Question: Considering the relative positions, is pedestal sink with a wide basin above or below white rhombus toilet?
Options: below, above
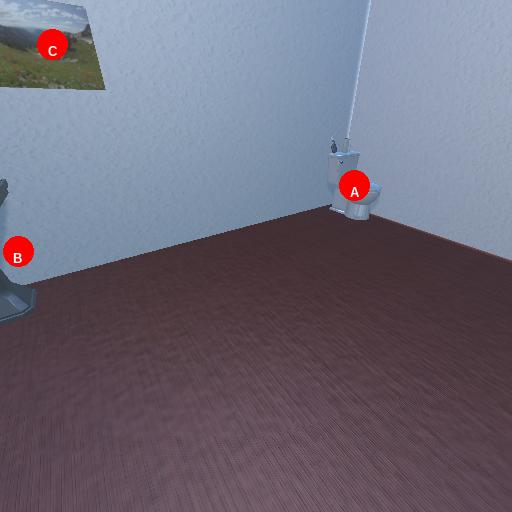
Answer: below